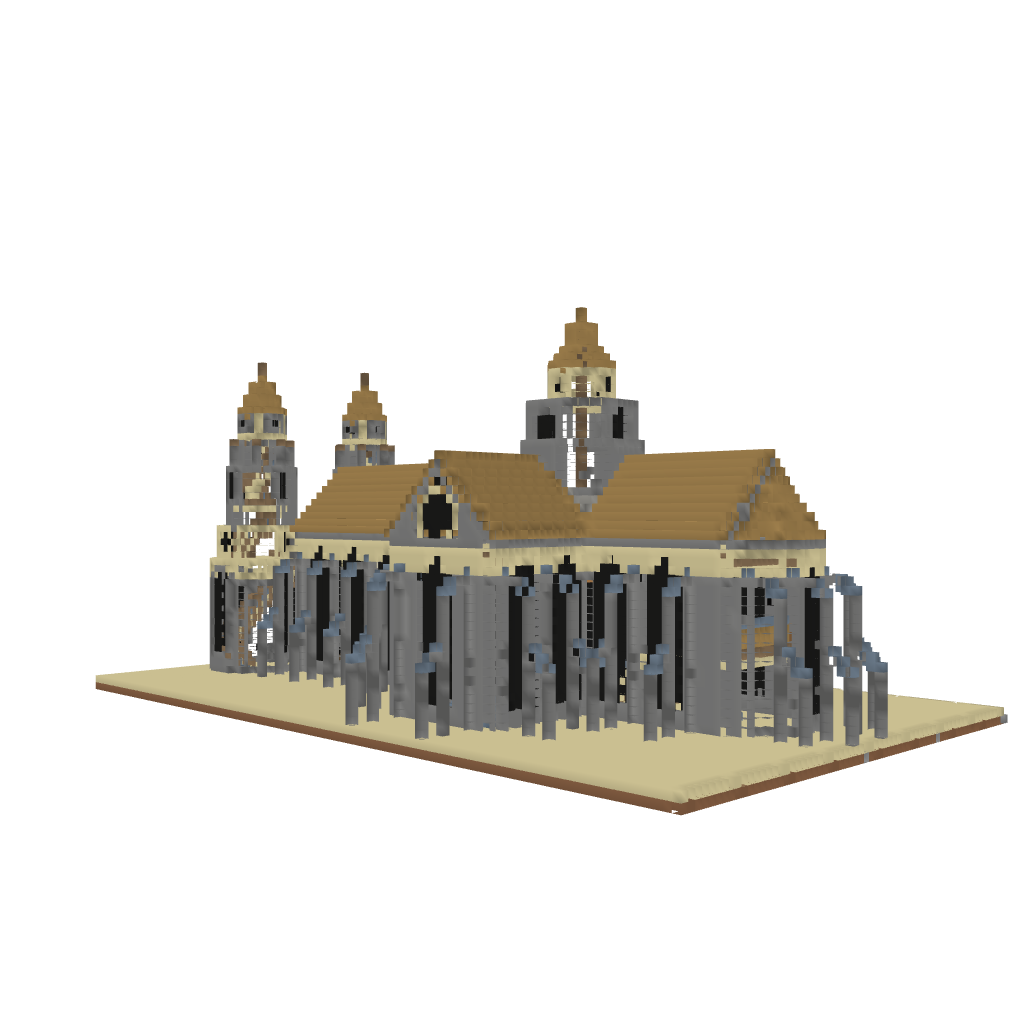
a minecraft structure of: cathedral 2